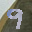
Label: 9